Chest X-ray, PA view. Patient: 62 years old, sex F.
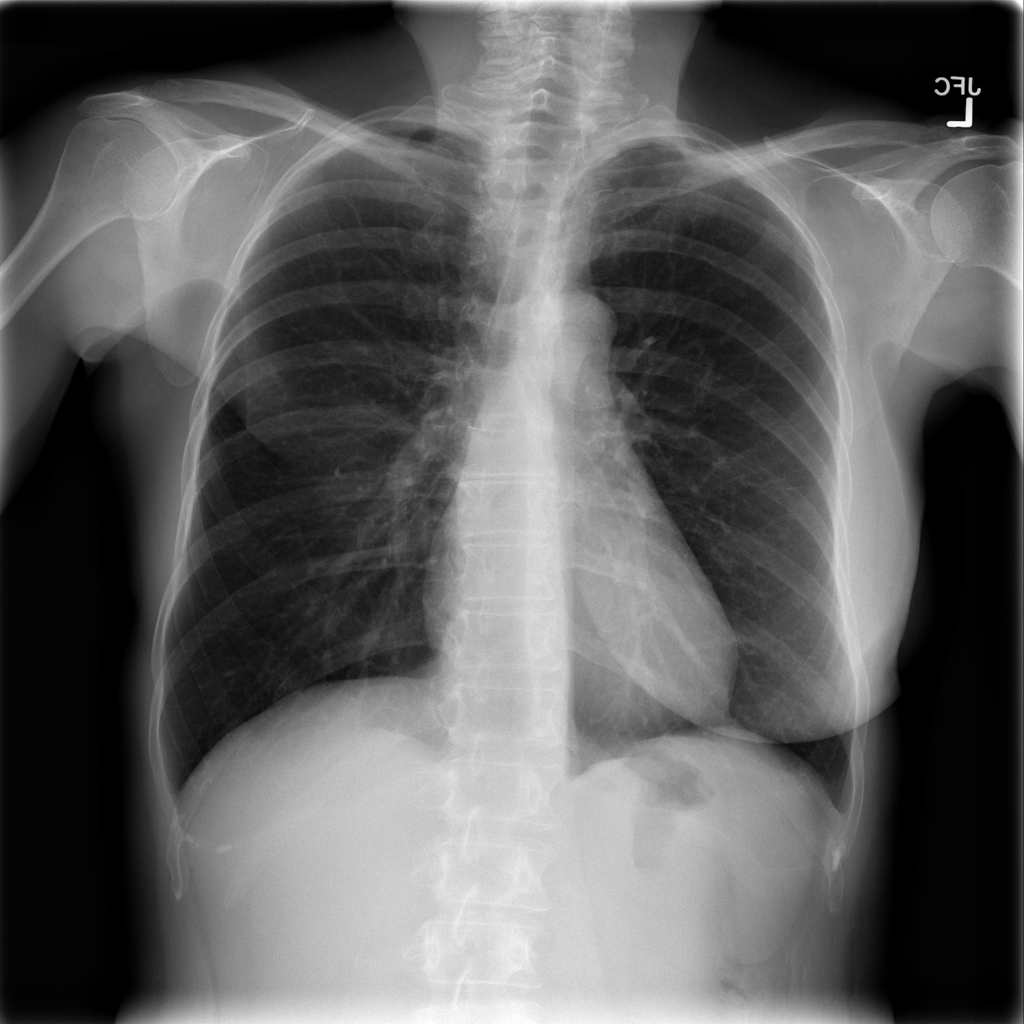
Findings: Infiltration